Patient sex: F
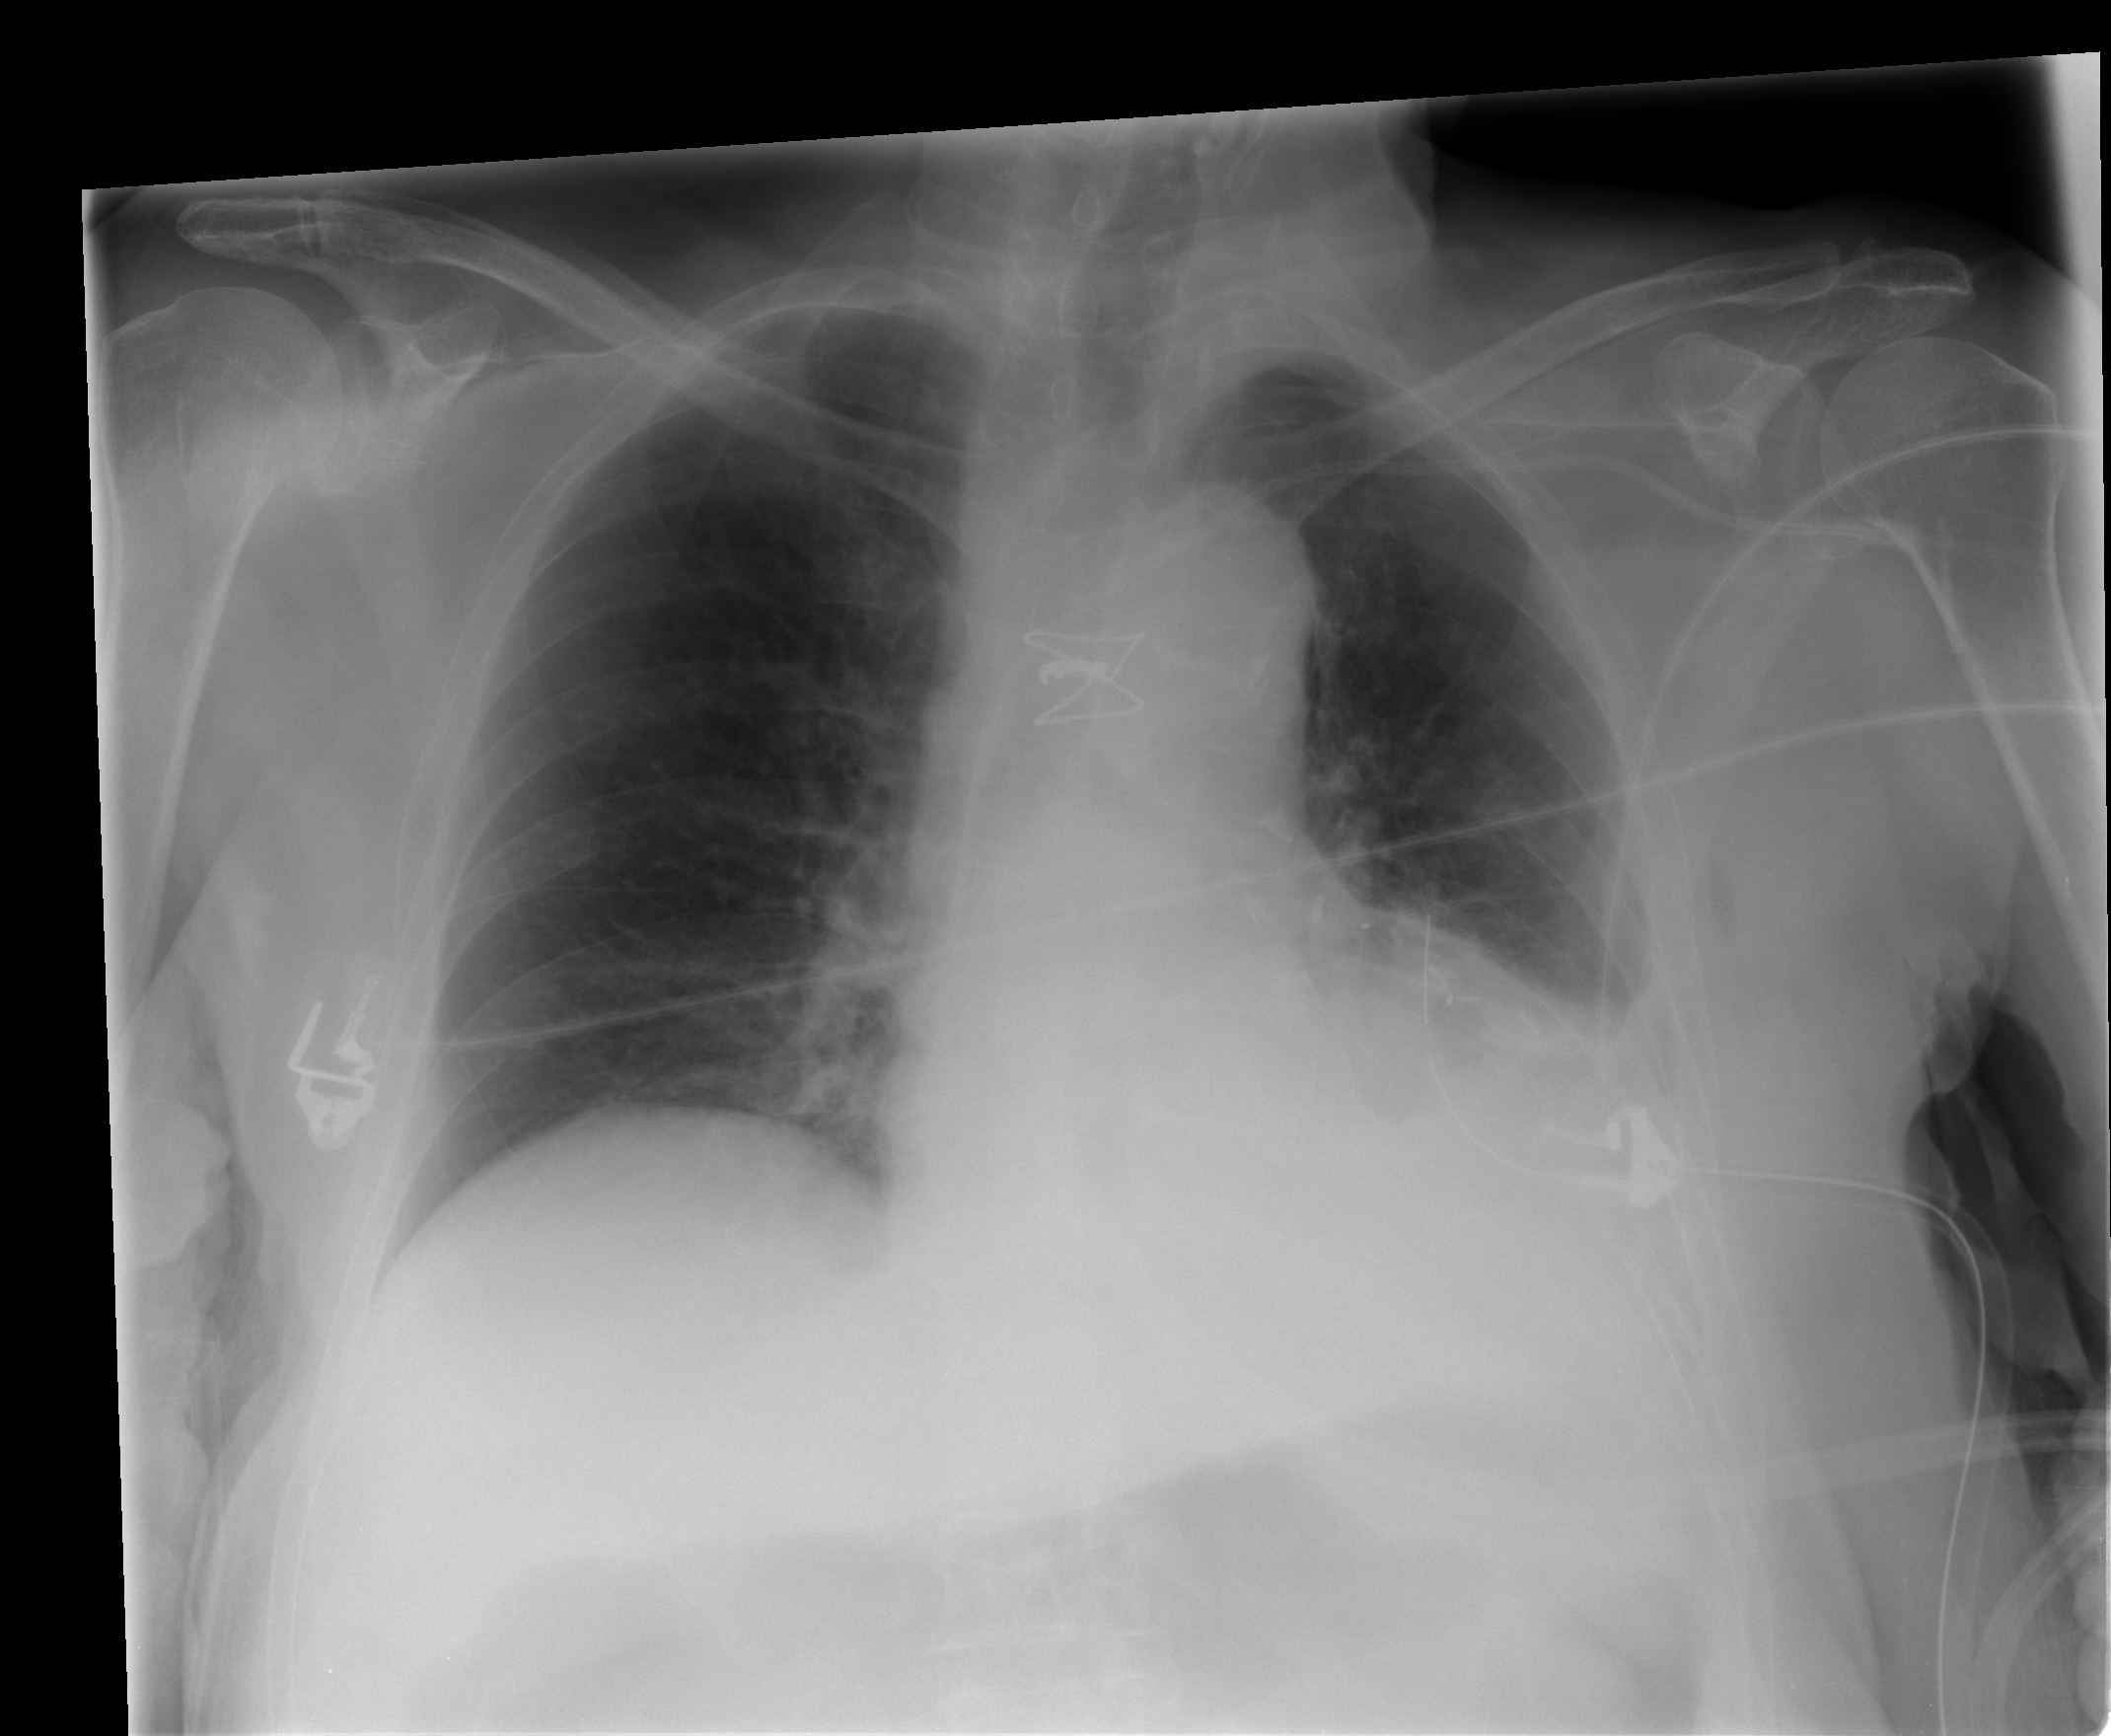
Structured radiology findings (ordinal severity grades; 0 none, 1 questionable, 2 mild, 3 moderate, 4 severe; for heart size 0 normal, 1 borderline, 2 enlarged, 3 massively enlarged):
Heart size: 0
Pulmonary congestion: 1
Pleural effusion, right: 0
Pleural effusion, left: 1
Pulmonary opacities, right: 0
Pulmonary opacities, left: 0
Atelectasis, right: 1
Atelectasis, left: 2